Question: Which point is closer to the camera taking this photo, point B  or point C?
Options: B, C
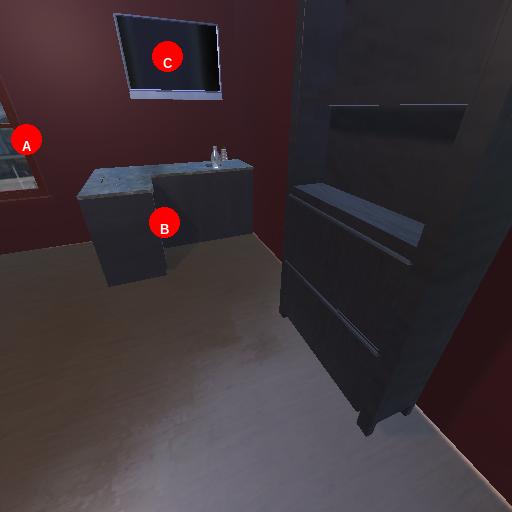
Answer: B